Question: I am trying to use the grid layout manager in Tkinter to create a dialog box.
I want the Text area at the bottom to have a scrollbar. Unfortunately I can not figure out how to make the scrollbar be the same height as the Text widget beside it. The sample below shows that the scrollbar is in the right position but is the wrong size (only about 10% of the height of the Text widget).

'''
from tkinter import *
class queryrunner(Tk):
def __init__(self,parent):
Tk.__init__(self,parent)
self.parent = parent
self.minsize(width=800,height=500)
self.initialize()
def initialize(self):
self.grid_columnconfigure(2,weight=1)
self.grid_columnconfigure(3,weight=1)
self.grid_columnconfigure(6,weight=2)
self.grid_rowconfigure(0,weight=1)
self.grid_rowconfigure(1,weight=1)
self.grid_rowconfigure(2,weight=1)
self.grid_rowconfigure(3,weight=1)
self.grid_rowconfigure(4,weight=1)
# BUCKET AND N1QL LABEL + INPUT PAIRS:
self.label = Label(self,text="Bucket", width=10, anchor="w")
self.label.grid(column=0,row=0,columnspan=1,sticky='W')
self.entry = Entry(self);
self.entry.grid(column=1,row=0, columnspan=3, sticky='EW')
self.entry.insert(0, "couchbase://couchbase1.mycompany.com/beer-sample" )
# EXECUTE N1QL QUERY AGAINST BUCKET WHEN BUTTON CLICKED:
self.button = Button(self,text="Go",width=20)
self.button.grid(column=6,row=0)
self.label2 = Label(self,text="N1QL", anchor="w")
self.label2.grid(column=0,row=1,columnspan=1,sticky='W')
self.entry2 = Text(self,height=5);
self.entry2.grid(column=1,row=1, columnspan=3, rowspan=1, sticky='W')
self.label3 = Label(self,text="Output:", width=50,anchor="w")
self.label3.grid(column=0,row=4,columnspan=5,sticky='W')
self.entry3 = Text(self,height=18)
self.entry3.grid(column=1,row=5, columnspan=5, rowspan=1, sticky='W')
# PROBLEM: GET SCROLLBAR TO BE THE RIGHT SIZE (IT'S NOT THE SIZE OF THE THING ITS BESIDE)
self.scrollbar = Scrollbar(self) # height= not permitted here!
self.entry3.config(yscrollcommand= self.scrollbar.set)
self.scrollbar.config(command= self.entry3.yview)
self.grid()
self.scrollbar.grid(column=6, row=5, rowspan=2, sticky='W')
if __name__ == "__main__":
app = queryrunner(None)
#font.nametofont('TkDefaultFont').configure(size = 10 )
app.title('Couchbase N1QL Query Runner')
app.mainloop()
'''
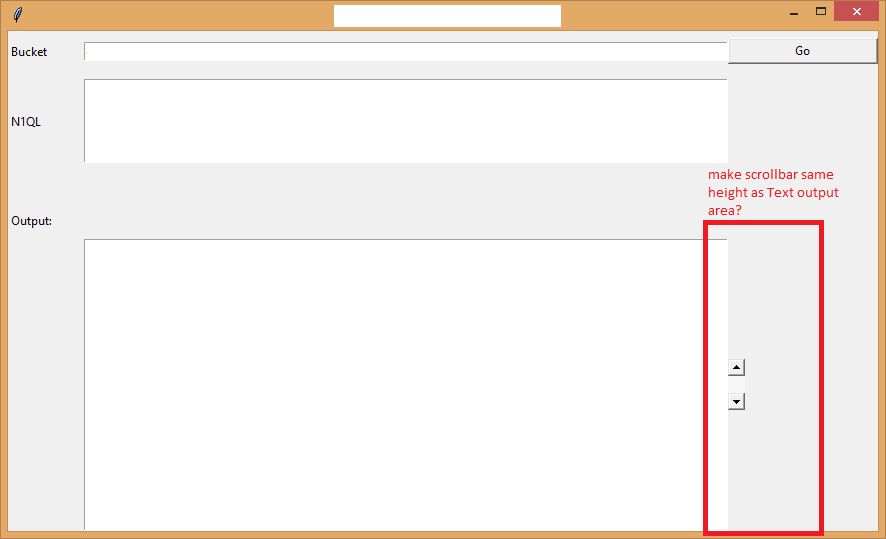
Answer: Add North and South to the sticky option of the Scrollbar grid call, so the Scrollbar is stretched in vertical direction.
'''
self.scrollbar.grid(column=6, row=5, rowspan=2, sticky=N+S+W)
'''